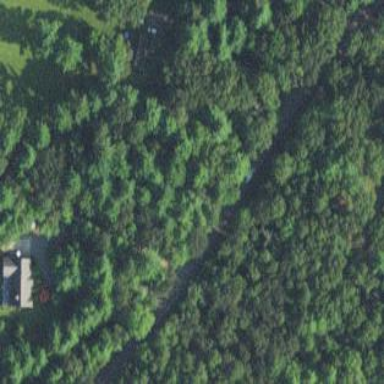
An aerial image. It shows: Residential area bordered by woodland with mixed leaves.